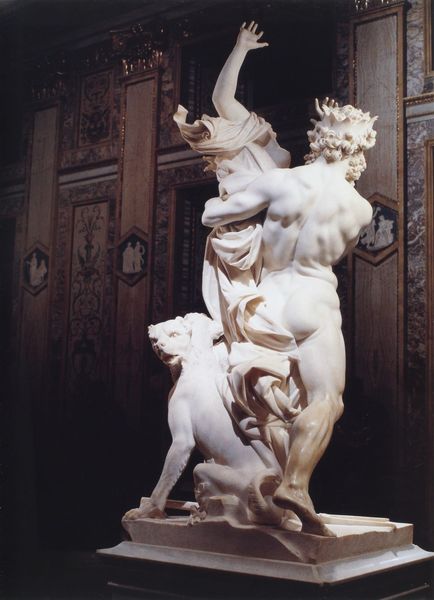
Titel: Raub der Proserpina
Künstler: Giovanni Lorenzo Bernini
Institution: Rom, Villa Borghese
Schlagwörter: akt, hand, kampf, mann, nackt, weiß, frau, holz, marmor, rücken, hund, schal, tier, tuch, wand, arm, sockel, kirche, figur, gewand, paar, krone, renaissance, skulptur, statue, fassade, tapete, büste, wandgemälde, plastik, podest, antike, palast, rückenfigur, barfuß, raub, götter, hilfe, maul, löwe, figura serpentinata, athlet, furnier, höllenhund, sehne, täfelung, zwitterwesen, männlicher akt, griechische sage, sabinerin, intarisen, vries, po, schaöl, proserpone